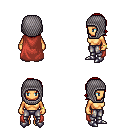
a pixel art fantasy rpg character, female body template, human, tanned skin, maroon cape, metal pants, red long bangs hairstyle, chain hood, bracelets, metal boots, four views (front, back, left, right), 2x2 character sprite sheet, small pixel art, hard edges, no anti-aliasing